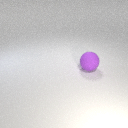
large purple rubber sphere